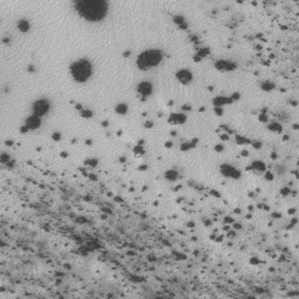
Label: frost